Field crop: maize
Growth stage: 2
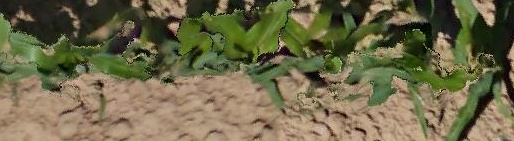
Species: maize